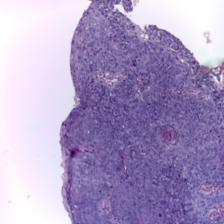
Diagnosis: OSCC